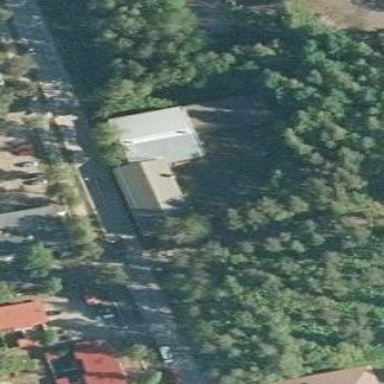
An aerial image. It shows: Public building.